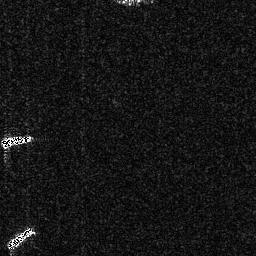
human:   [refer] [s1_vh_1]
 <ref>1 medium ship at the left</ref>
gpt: <box>[[0, 51, 13, 58, 0]]</box>